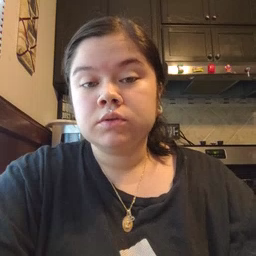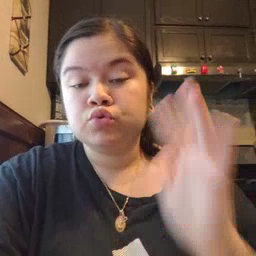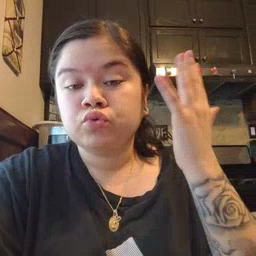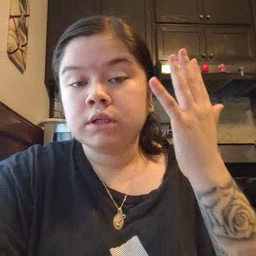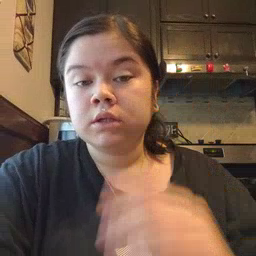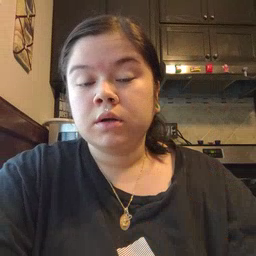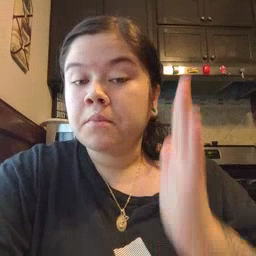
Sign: tree